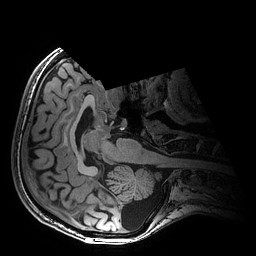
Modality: T1w
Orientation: axial
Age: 25
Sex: female
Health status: healthy